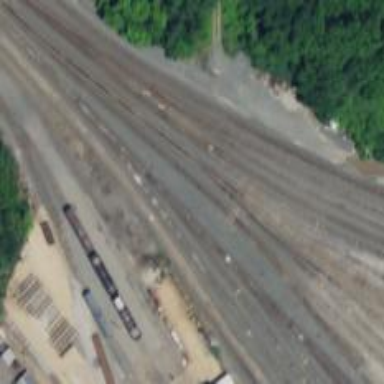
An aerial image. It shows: Railway yard in service.